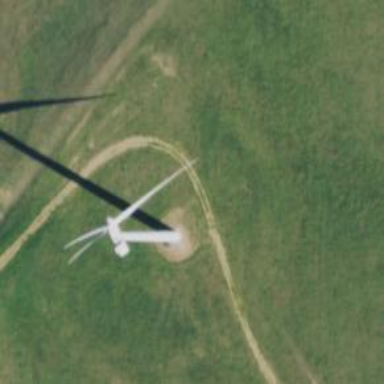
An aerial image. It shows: Wind generator using wind turbines of horizontal axis.